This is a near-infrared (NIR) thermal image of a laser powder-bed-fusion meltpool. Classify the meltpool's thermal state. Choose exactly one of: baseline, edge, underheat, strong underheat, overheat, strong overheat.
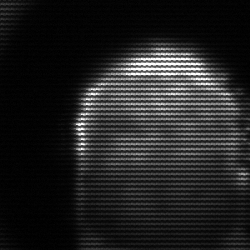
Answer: baseline